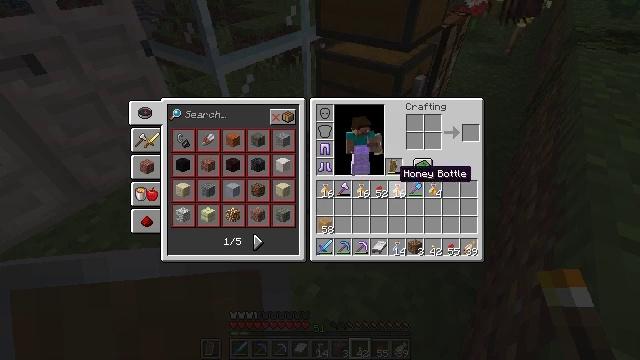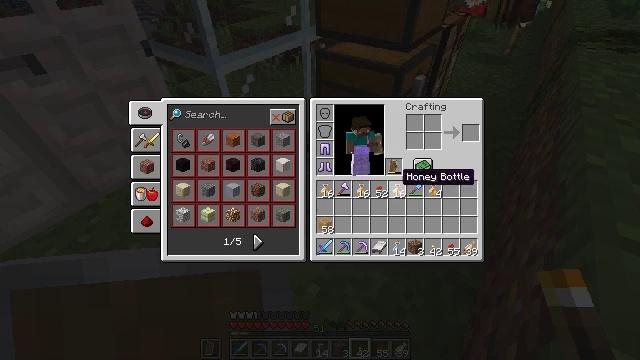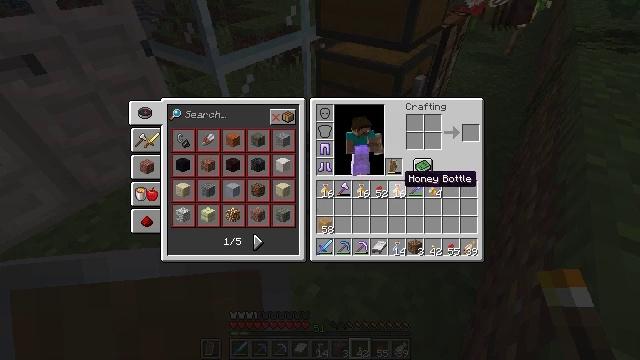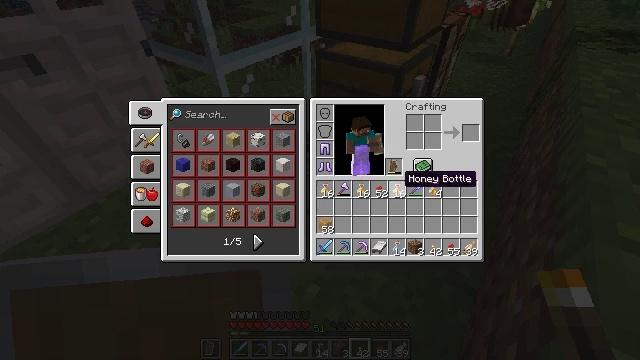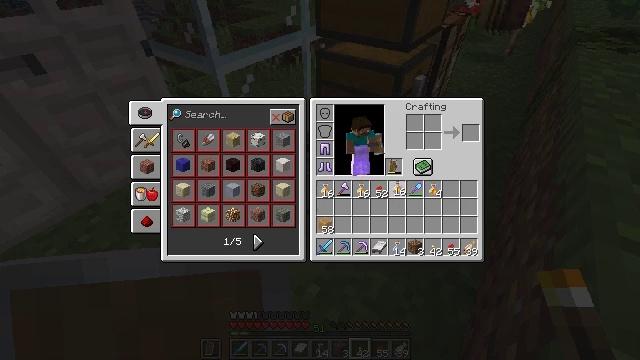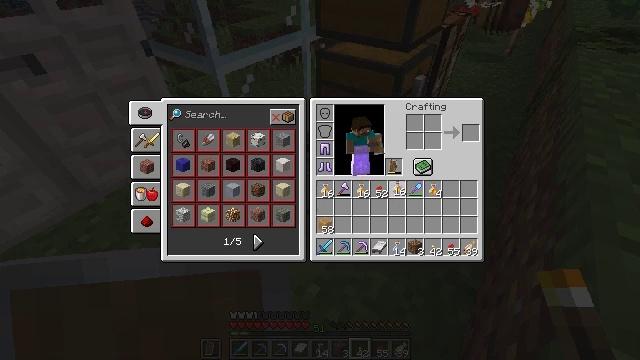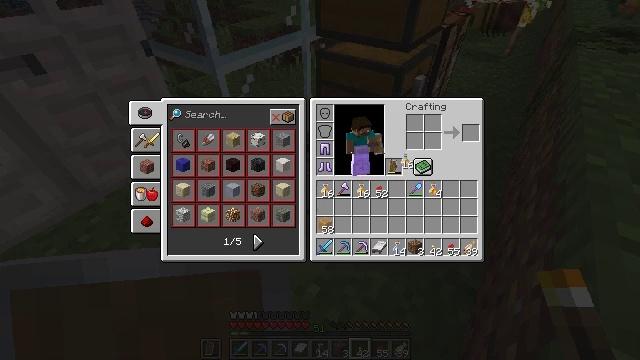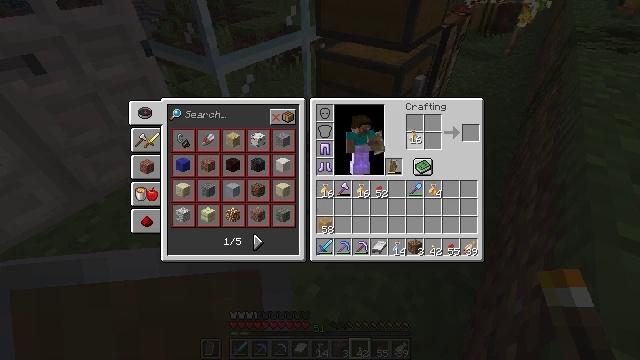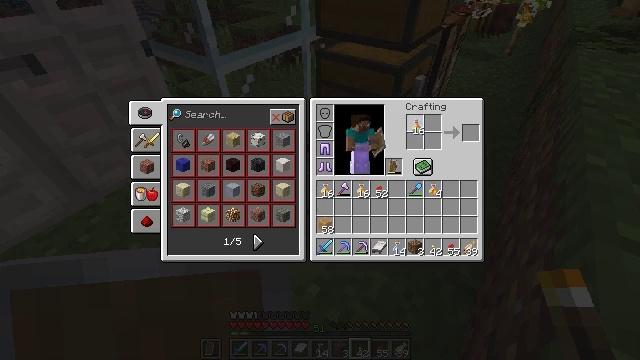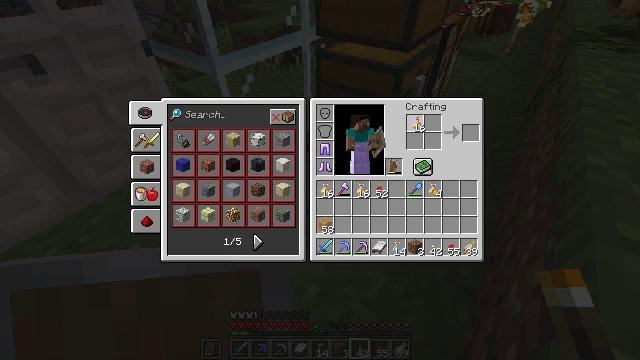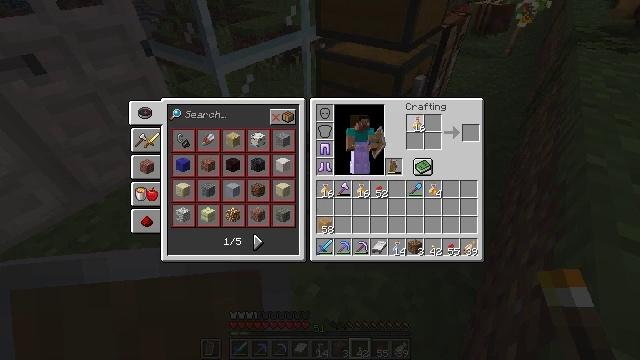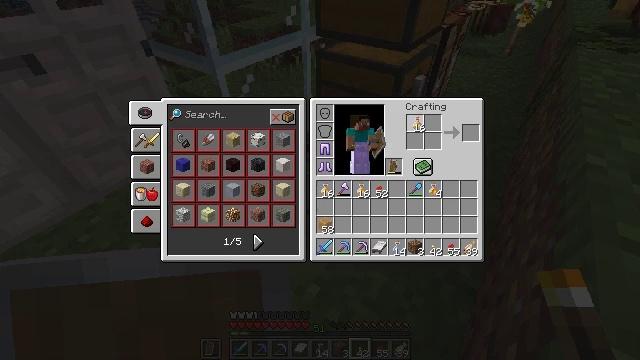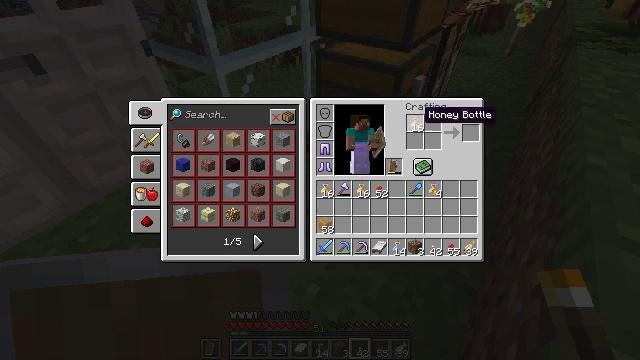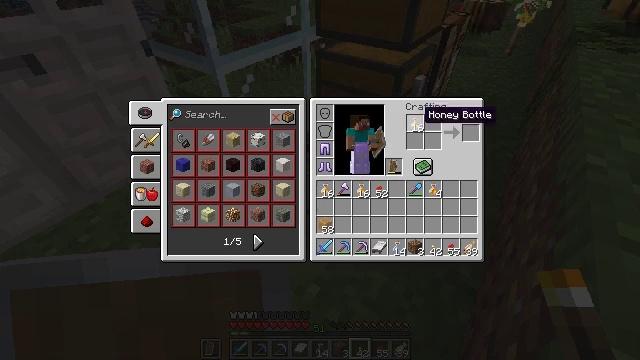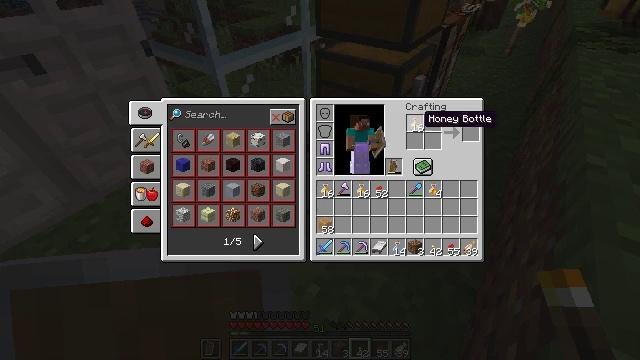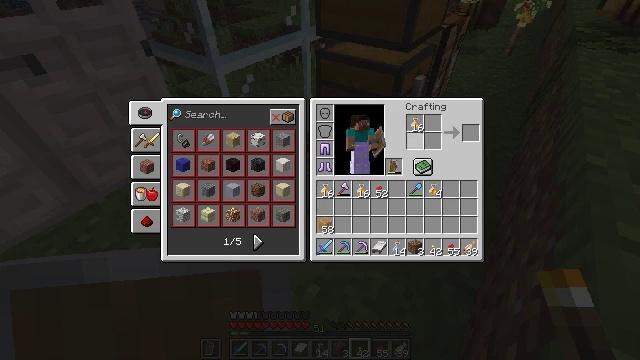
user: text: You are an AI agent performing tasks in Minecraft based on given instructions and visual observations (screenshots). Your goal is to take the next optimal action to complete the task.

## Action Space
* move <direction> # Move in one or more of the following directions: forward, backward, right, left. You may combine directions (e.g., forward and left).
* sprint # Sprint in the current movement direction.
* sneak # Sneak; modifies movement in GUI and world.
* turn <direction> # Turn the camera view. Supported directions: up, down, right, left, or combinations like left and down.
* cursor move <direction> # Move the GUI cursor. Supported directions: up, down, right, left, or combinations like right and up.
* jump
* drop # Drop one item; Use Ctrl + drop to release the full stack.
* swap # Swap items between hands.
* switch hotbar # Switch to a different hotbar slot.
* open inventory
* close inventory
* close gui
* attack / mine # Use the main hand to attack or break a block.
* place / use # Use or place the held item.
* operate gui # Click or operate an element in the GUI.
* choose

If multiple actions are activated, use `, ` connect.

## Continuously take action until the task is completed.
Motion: motion action
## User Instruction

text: Use honey bottles to craft a honey block.
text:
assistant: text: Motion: sneak
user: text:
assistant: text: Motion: sneak
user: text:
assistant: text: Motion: no_op
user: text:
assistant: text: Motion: operate gui
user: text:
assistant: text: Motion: operate gui
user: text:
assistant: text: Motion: cursor move right and up
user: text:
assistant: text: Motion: cursor move right and up
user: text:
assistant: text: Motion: cursor move up
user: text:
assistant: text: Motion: no_op
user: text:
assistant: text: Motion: operate gui
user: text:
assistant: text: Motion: operate gui
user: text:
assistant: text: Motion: no_op
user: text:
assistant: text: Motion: no_op
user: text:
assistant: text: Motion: no_op
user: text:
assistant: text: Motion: cursor move left and down
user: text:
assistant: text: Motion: cursor move left and down
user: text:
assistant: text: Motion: cursor move left and down
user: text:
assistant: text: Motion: cursor move left and down
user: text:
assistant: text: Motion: no_op
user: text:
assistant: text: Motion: no_op
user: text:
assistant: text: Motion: operate gui
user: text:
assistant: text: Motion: operate gui
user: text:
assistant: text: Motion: cursor move right and up
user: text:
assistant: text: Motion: cursor move right and up
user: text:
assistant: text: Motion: cursor move right and up
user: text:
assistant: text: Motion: cursor move up
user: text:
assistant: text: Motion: cursor move up
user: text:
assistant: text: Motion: no_op
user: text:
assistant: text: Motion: operate gui
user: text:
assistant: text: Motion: operate gui